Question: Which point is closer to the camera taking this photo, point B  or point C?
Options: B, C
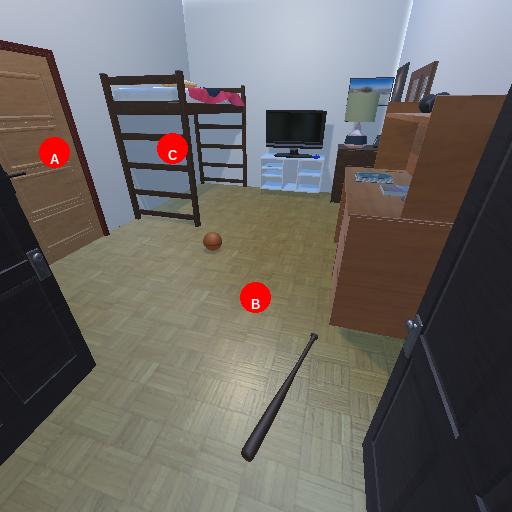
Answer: B